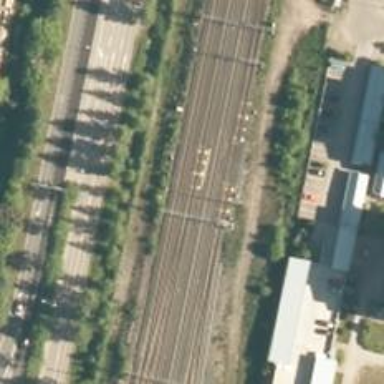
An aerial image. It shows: Railway with continuous electrified contact line.